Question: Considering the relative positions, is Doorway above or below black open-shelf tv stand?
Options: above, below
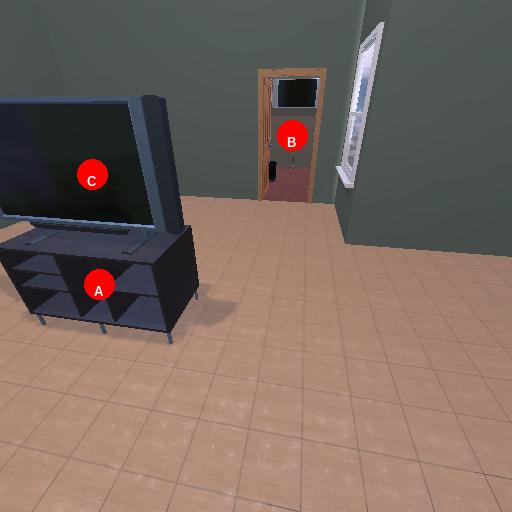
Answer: above